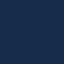
Land use / land cover class: SeaLake